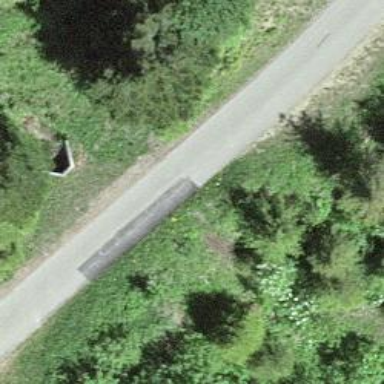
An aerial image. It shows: Unclassified paved road with backcountry grooming. The road is mainly used for hiking.